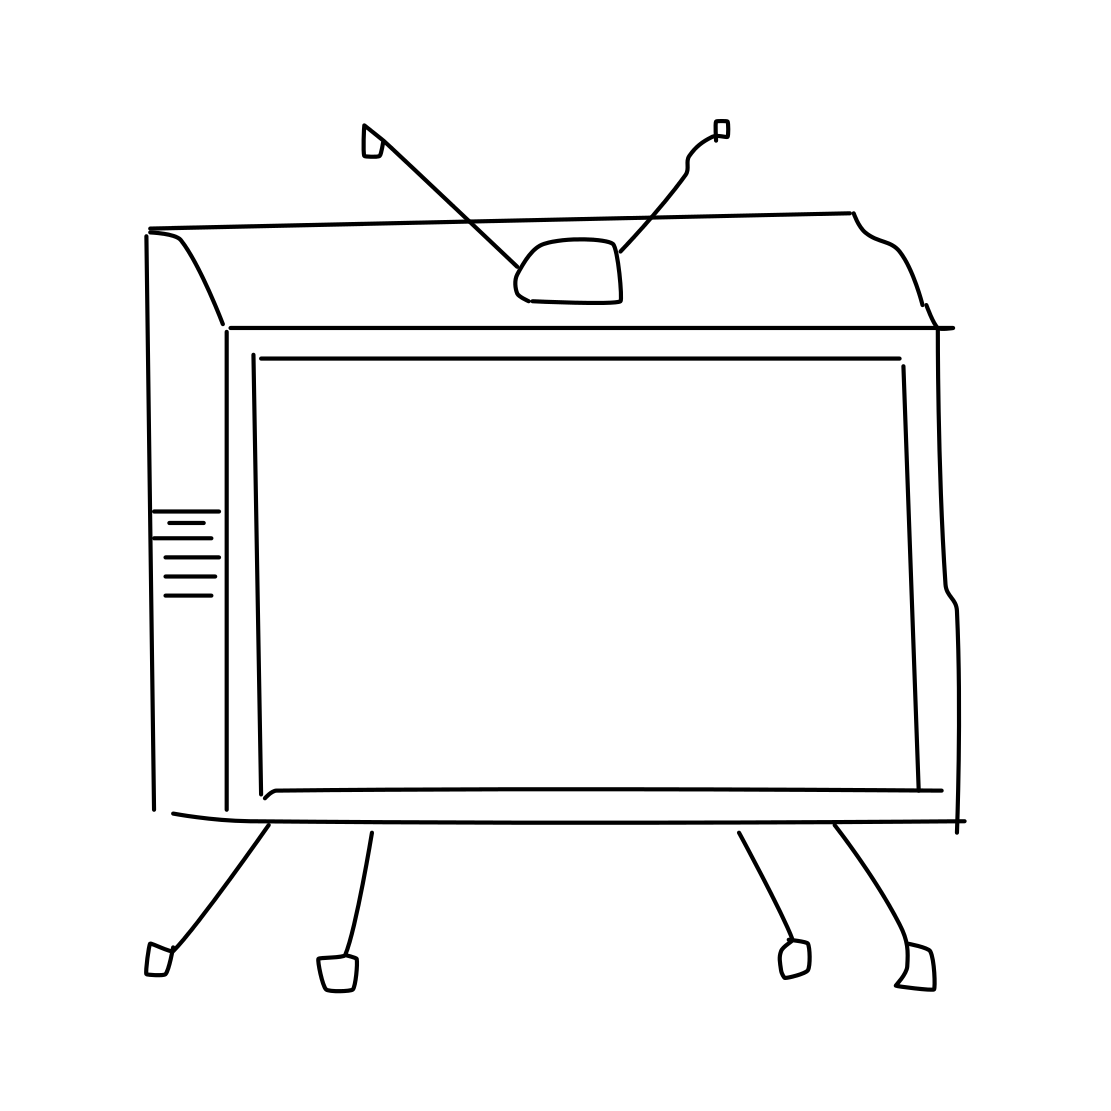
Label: tv